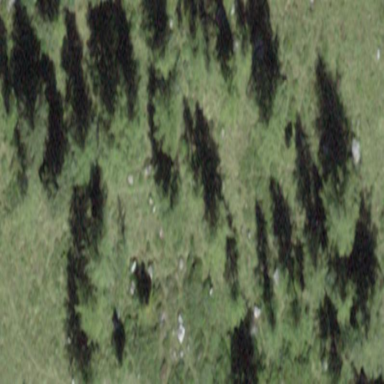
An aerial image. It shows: Forest area.